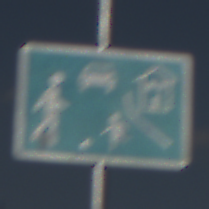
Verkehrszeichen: BeginnVerkehrsberuhigterBereich
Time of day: MorningAfternoon
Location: Outdoor (Nature)
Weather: PartlyCloudy
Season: NotSpecified
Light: Natural